Question: I am using file helpers and I put on top of my class '[DelimitedRecord("|")]'
I want to check though if the value is a "|" if not then I want to throw an exception..
'''
public void WriteResults<T>(IList<T> resultsToWrite, string path, string fileName) where T: class
{
var attr = (DelimitedRecordAttribute)Attribute.GetCustomAttribute(typeof(T), typeof(DelimitedRecordAttribute));
if (attr.HasValue("|")) // has value does not exist.
{
FileHelperEngine<T> engine = new FileHelperEngine<T>();
engine.HeaderText = String.Join("|", typeof(T).GetFields().Select(x => x.Name));
string fullPath = String.Format(@"{0}\{1}-{2}.csv", path, fileName, DateTime.Now.ToString("yyyy-MM-dd"));
engine.WriteFile(fullPath, resultsToWrite);
}
}
'''
What can I use to check for that attribute is on the class with that value?
This is what I see as available properties

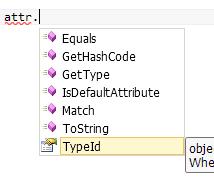
Answer: You can retrieve an instance of 'DelimitedRecordAttribute' like this:
'''
// t is an instance of the class decorated with your DelimitedRecordAttribute
DelimitedRecordAttribute myAttribute =
(DelimitedRecordAttribute)
Attribute.GetCustomAttribute(t, typeof (DelimitedRecordAttribute));
'''
If 'DelimitedRecordAttribute' exposes a means of getting at the parameter (which it should), you can access the value via that means (typically a property), e.g. something like:
'''
var delimiter = myAttribute.Delimiter
'''
<URL>
Since there doesn't seem to be a public property in your case, you can use reflection to enumerate the non-public fields and see if you can locate a field that holds the value, e.g. something like
'''
FieldInfo[] fields = myType.GetFields(
BindingFlags.NonPublic |
BindingFlags.Instance);
foreach (FieldInfo fi in fields)
{
// Check if fi.GetValue() returns the value you are looking for
}
'''
If this attribute is from filehelpers.sourceforge.net, the field you are after is
'''
internal string Separator;
'''
The full source code for that class is
'''
[AttributeUsage(AttributeTargets.Class)]
public sealed class DelimitedRecordAttribute : TypedRecordAttribute
{
internal string Separator;
/// <summary>Indicates that this class represents a delimited record. </summary>
/// <param name="delimiter">The separator string used to split the fields of the record.</param>
public DelimitedRecordAttribute(string delimiter)
{
if (Separator != String.Empty)
this.Separator = delimiter;
else
throw new ArgumentException("sep debe ser <> """);
}
}
'''
Get the Separator field like this:
'''
FieldInfo sepField = myTypeA.GetField("Separator",
BindingFlags.NonPublic | BindingFlags.Instance);
string separator = (string)sepField.GetValue();
'''